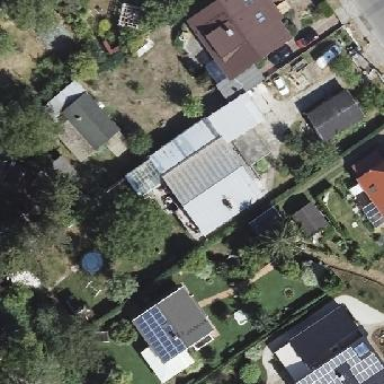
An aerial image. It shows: Detached building with gabled roof.